Brain MRI, t1w sequence, axial 2D slice.
Patient: age 44, sex F, weight 95 kg, height 1.95 m
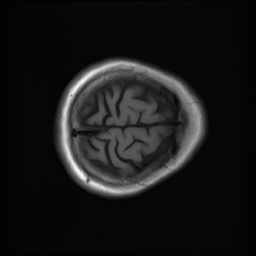